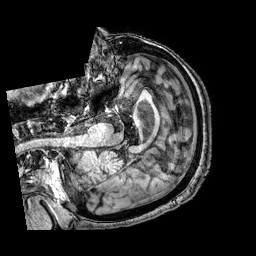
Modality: T1w
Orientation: axial
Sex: female
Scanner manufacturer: philips
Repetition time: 0.008398 s
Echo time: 0.0039 s